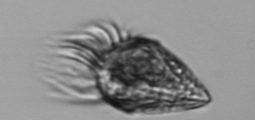
Label: Strombidium_wulffi